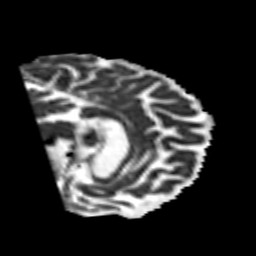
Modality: MD
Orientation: sagittal
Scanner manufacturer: siemens
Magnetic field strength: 3 T
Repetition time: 6.8 s
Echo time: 0.093 s